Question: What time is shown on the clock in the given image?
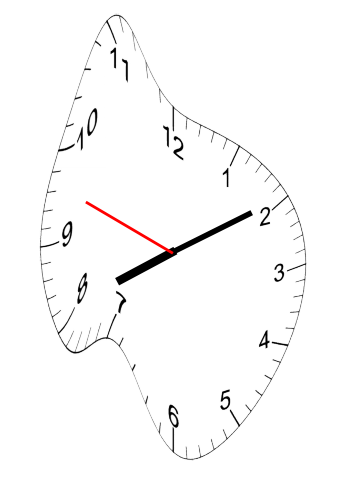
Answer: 08:09:48